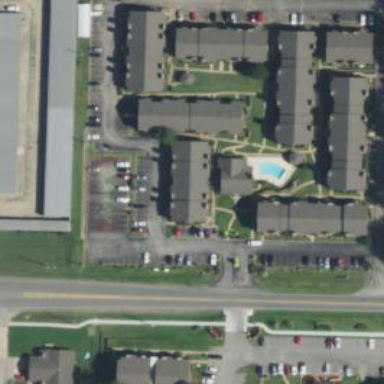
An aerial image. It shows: Living street.